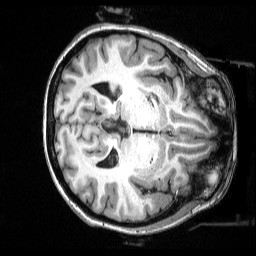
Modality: T1w
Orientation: axial
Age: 50
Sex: female
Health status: ill
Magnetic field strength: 3 T
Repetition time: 2.53 s
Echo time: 0.00331 s